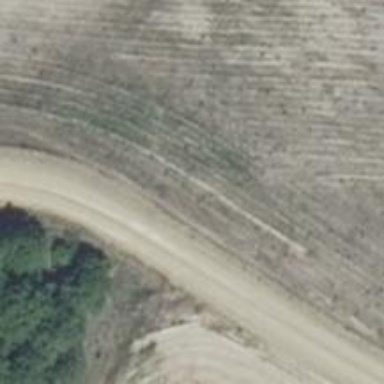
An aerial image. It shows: Gravel track with grade 2 tracktype.